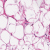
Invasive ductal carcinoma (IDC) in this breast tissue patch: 0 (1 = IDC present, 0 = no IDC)